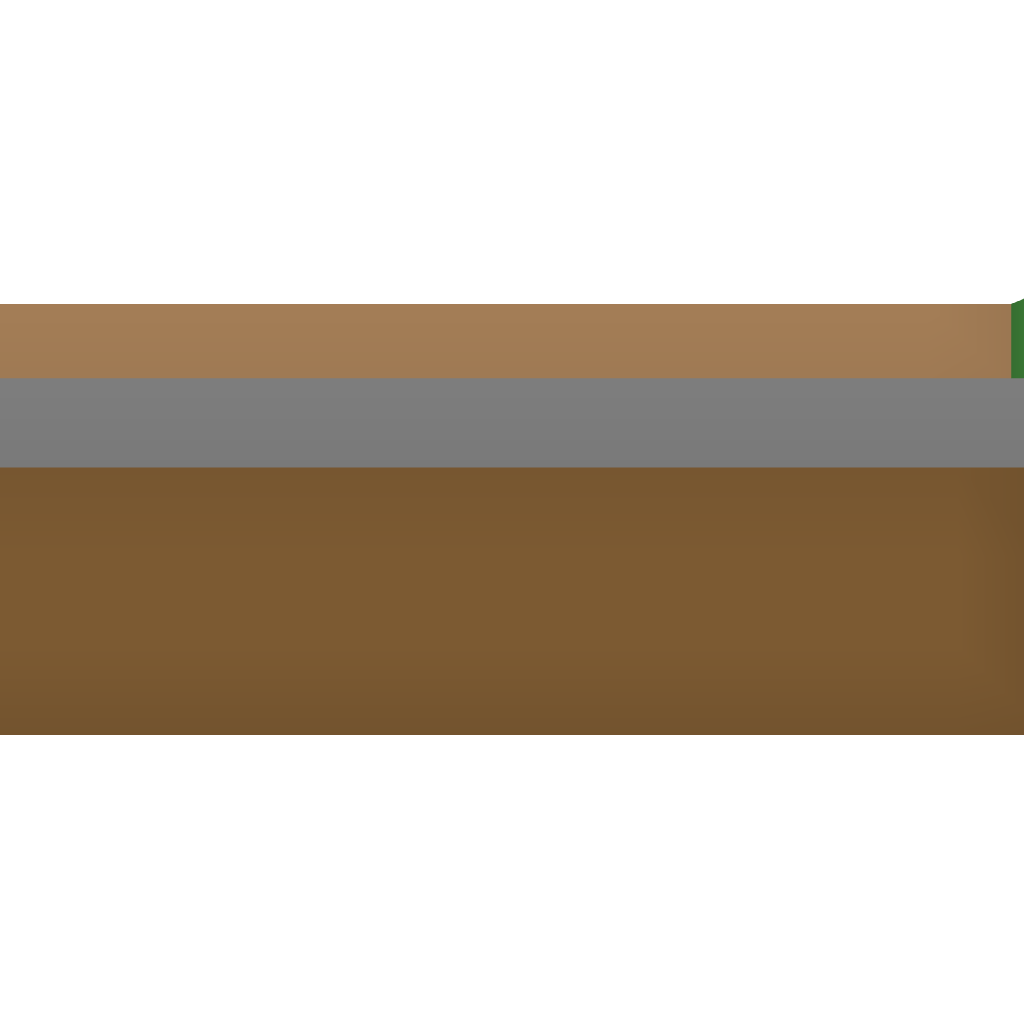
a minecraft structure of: simply archery range bad low quality